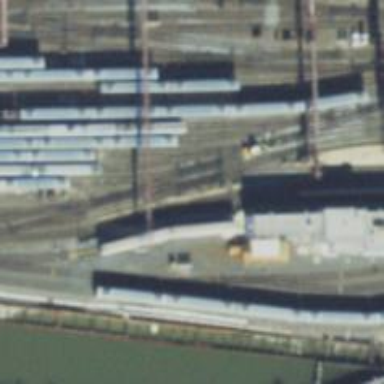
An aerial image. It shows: Railway yard with building passage tunnel.